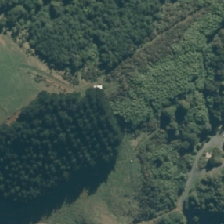
Land cover: grose_broom